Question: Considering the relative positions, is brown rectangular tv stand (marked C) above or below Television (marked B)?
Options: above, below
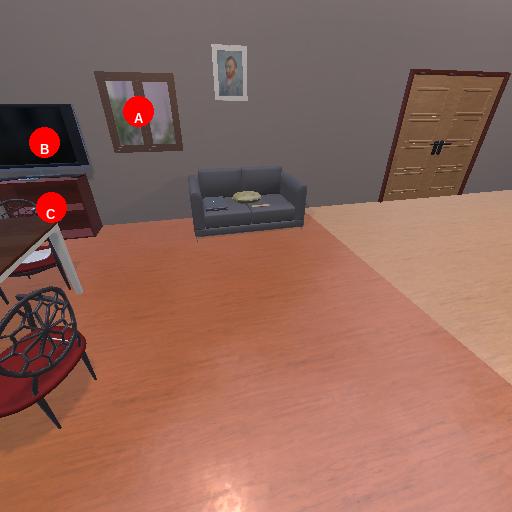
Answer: above